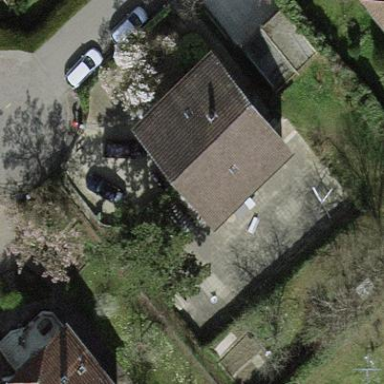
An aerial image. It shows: Garden enclosed by fence.